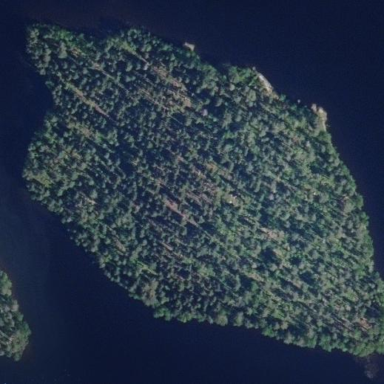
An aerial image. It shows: Islet.